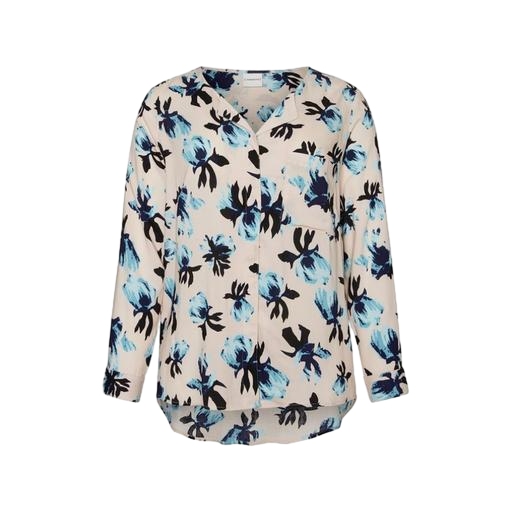
blue floral-print shirt, blue mila floral-print shirt, blue floral-print blouse, white background